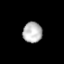
Tissue: lung
Cell type: Others
Senescence score: 0.2337
Nuclear area (px): 392
Mean DAPI intensity: 182.883